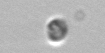
Label: nanoplankton_mix